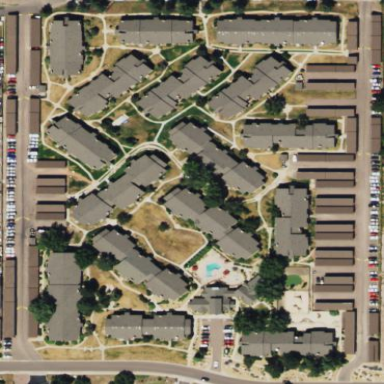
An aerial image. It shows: Residential area with apartments.